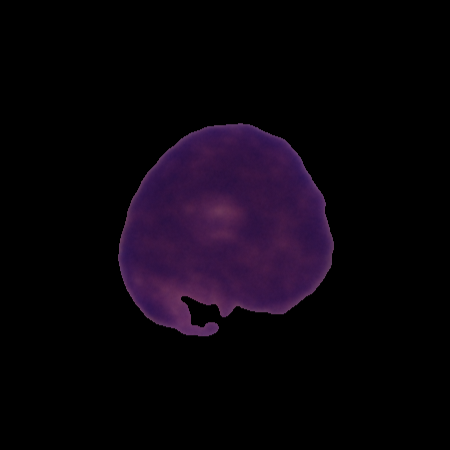
Label: cancer